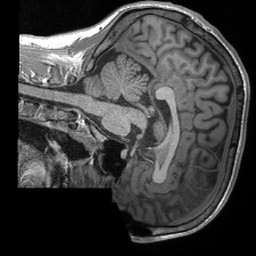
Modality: T1w
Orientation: sagittal
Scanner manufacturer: siemens
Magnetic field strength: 3 T
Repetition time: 2.4 s
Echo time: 0.00213 s